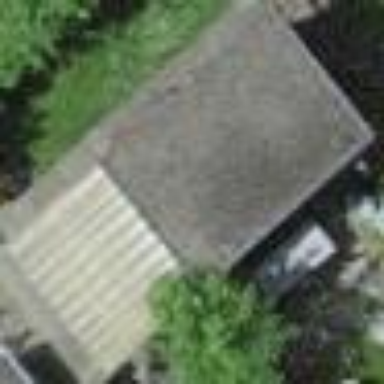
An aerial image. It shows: Hut.